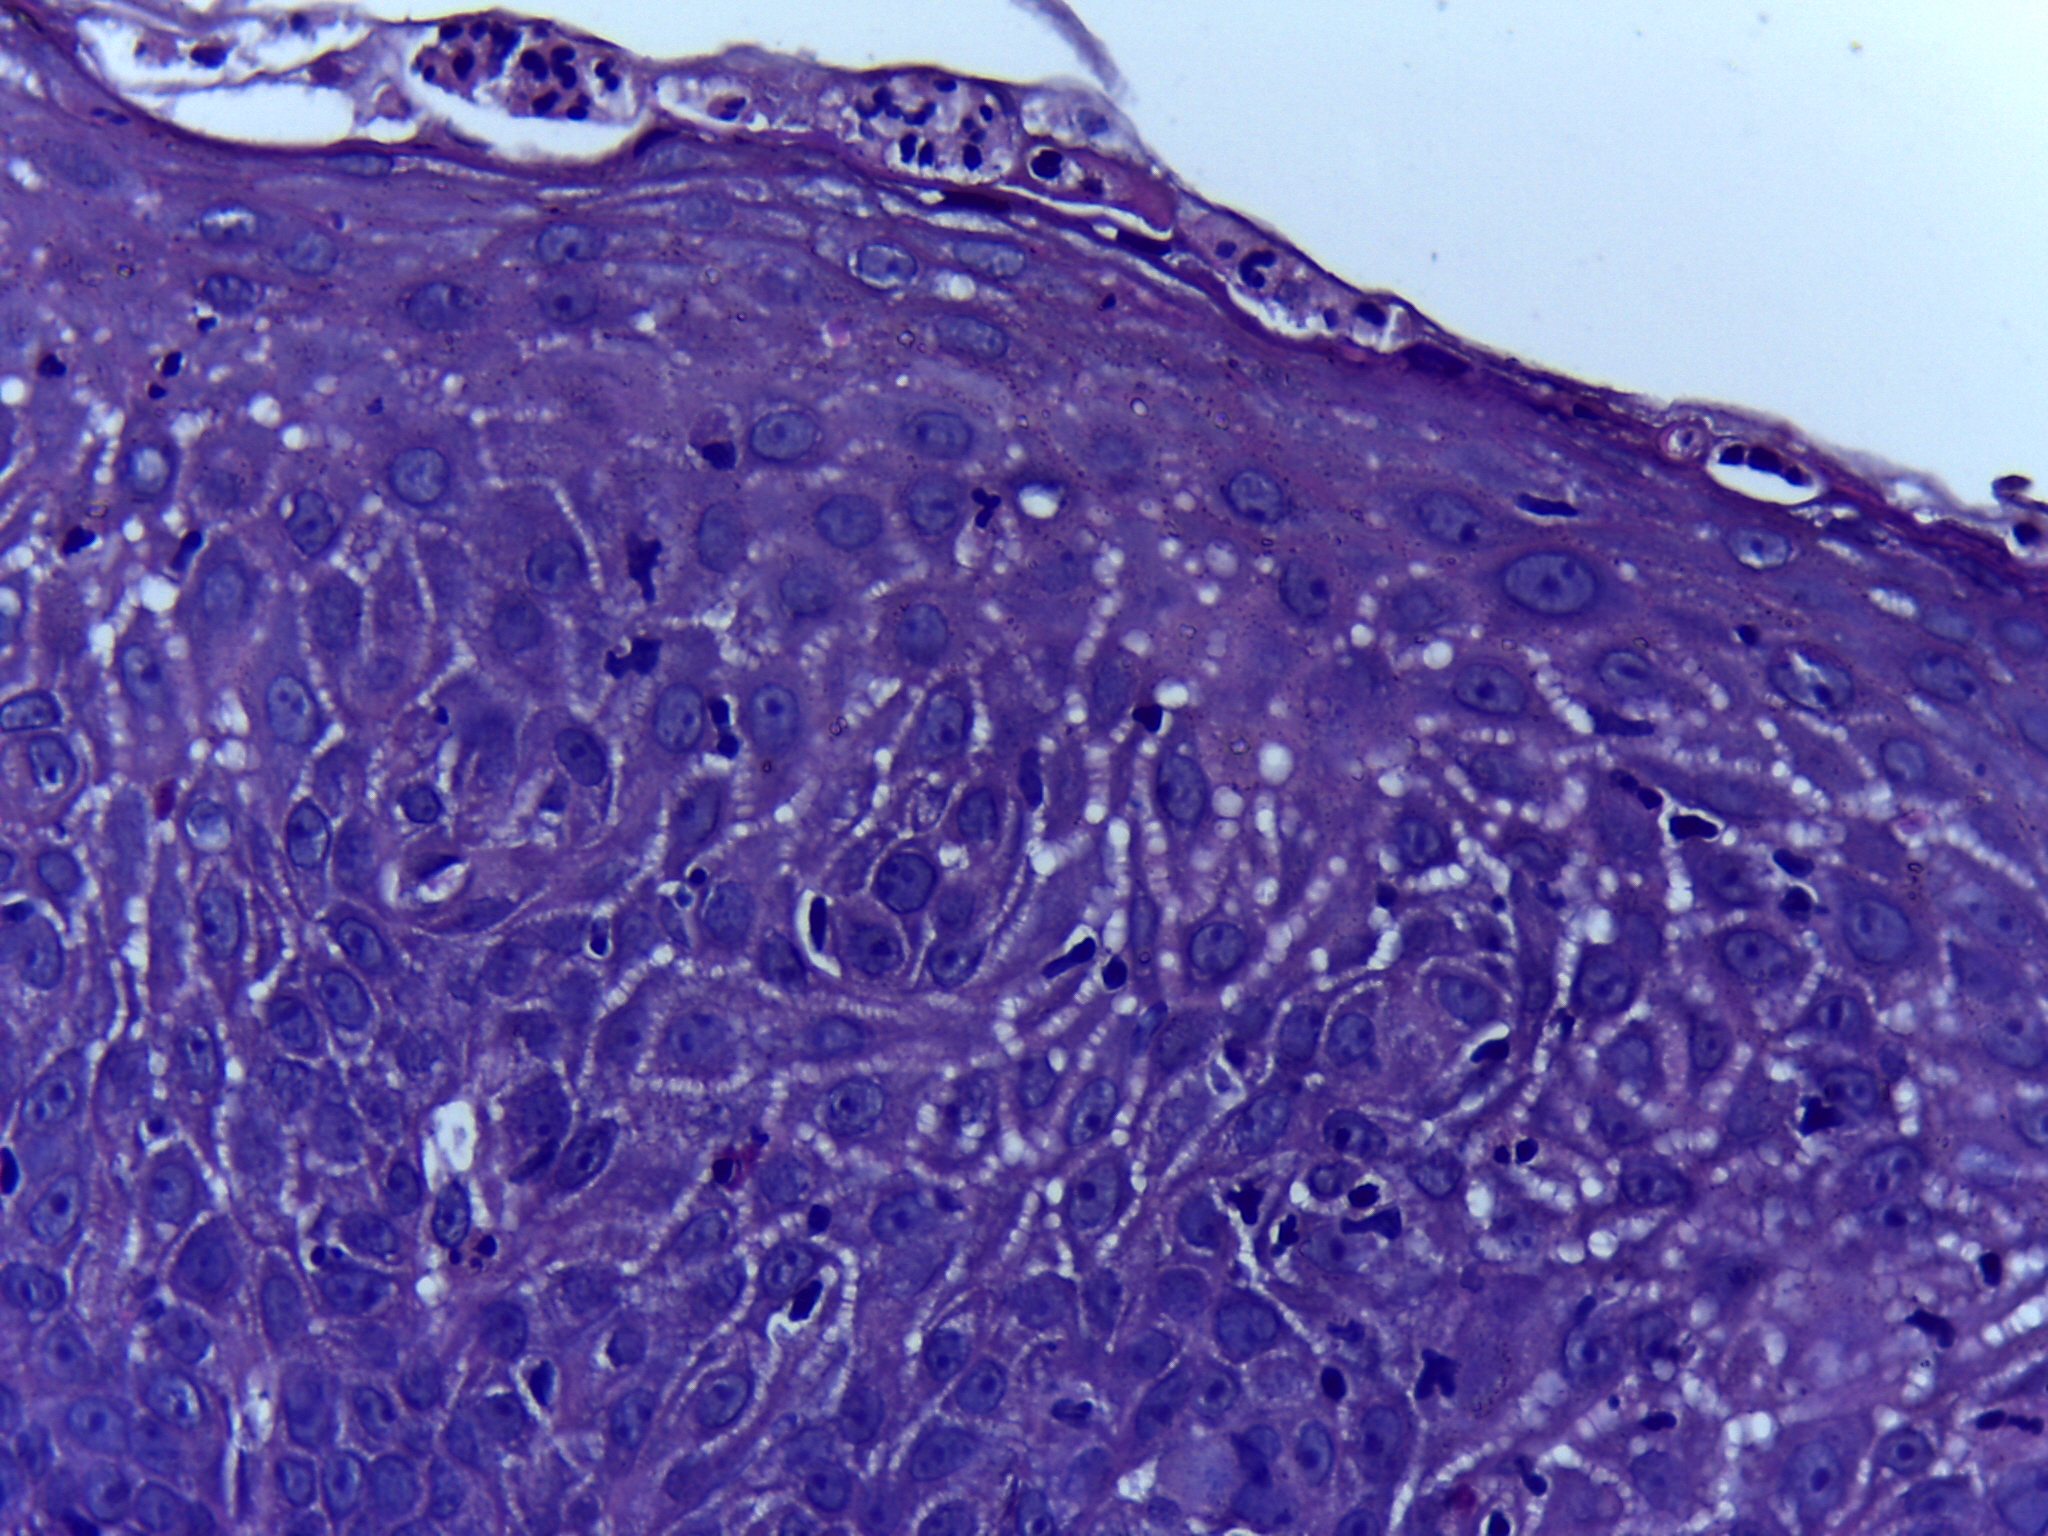
Diagnosis: OSCC